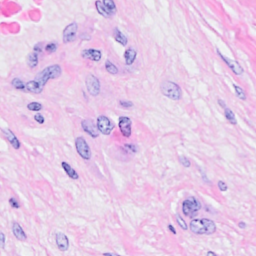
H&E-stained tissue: Breast